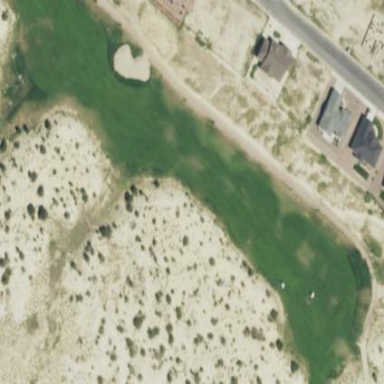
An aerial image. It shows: Golf rough area.